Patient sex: M
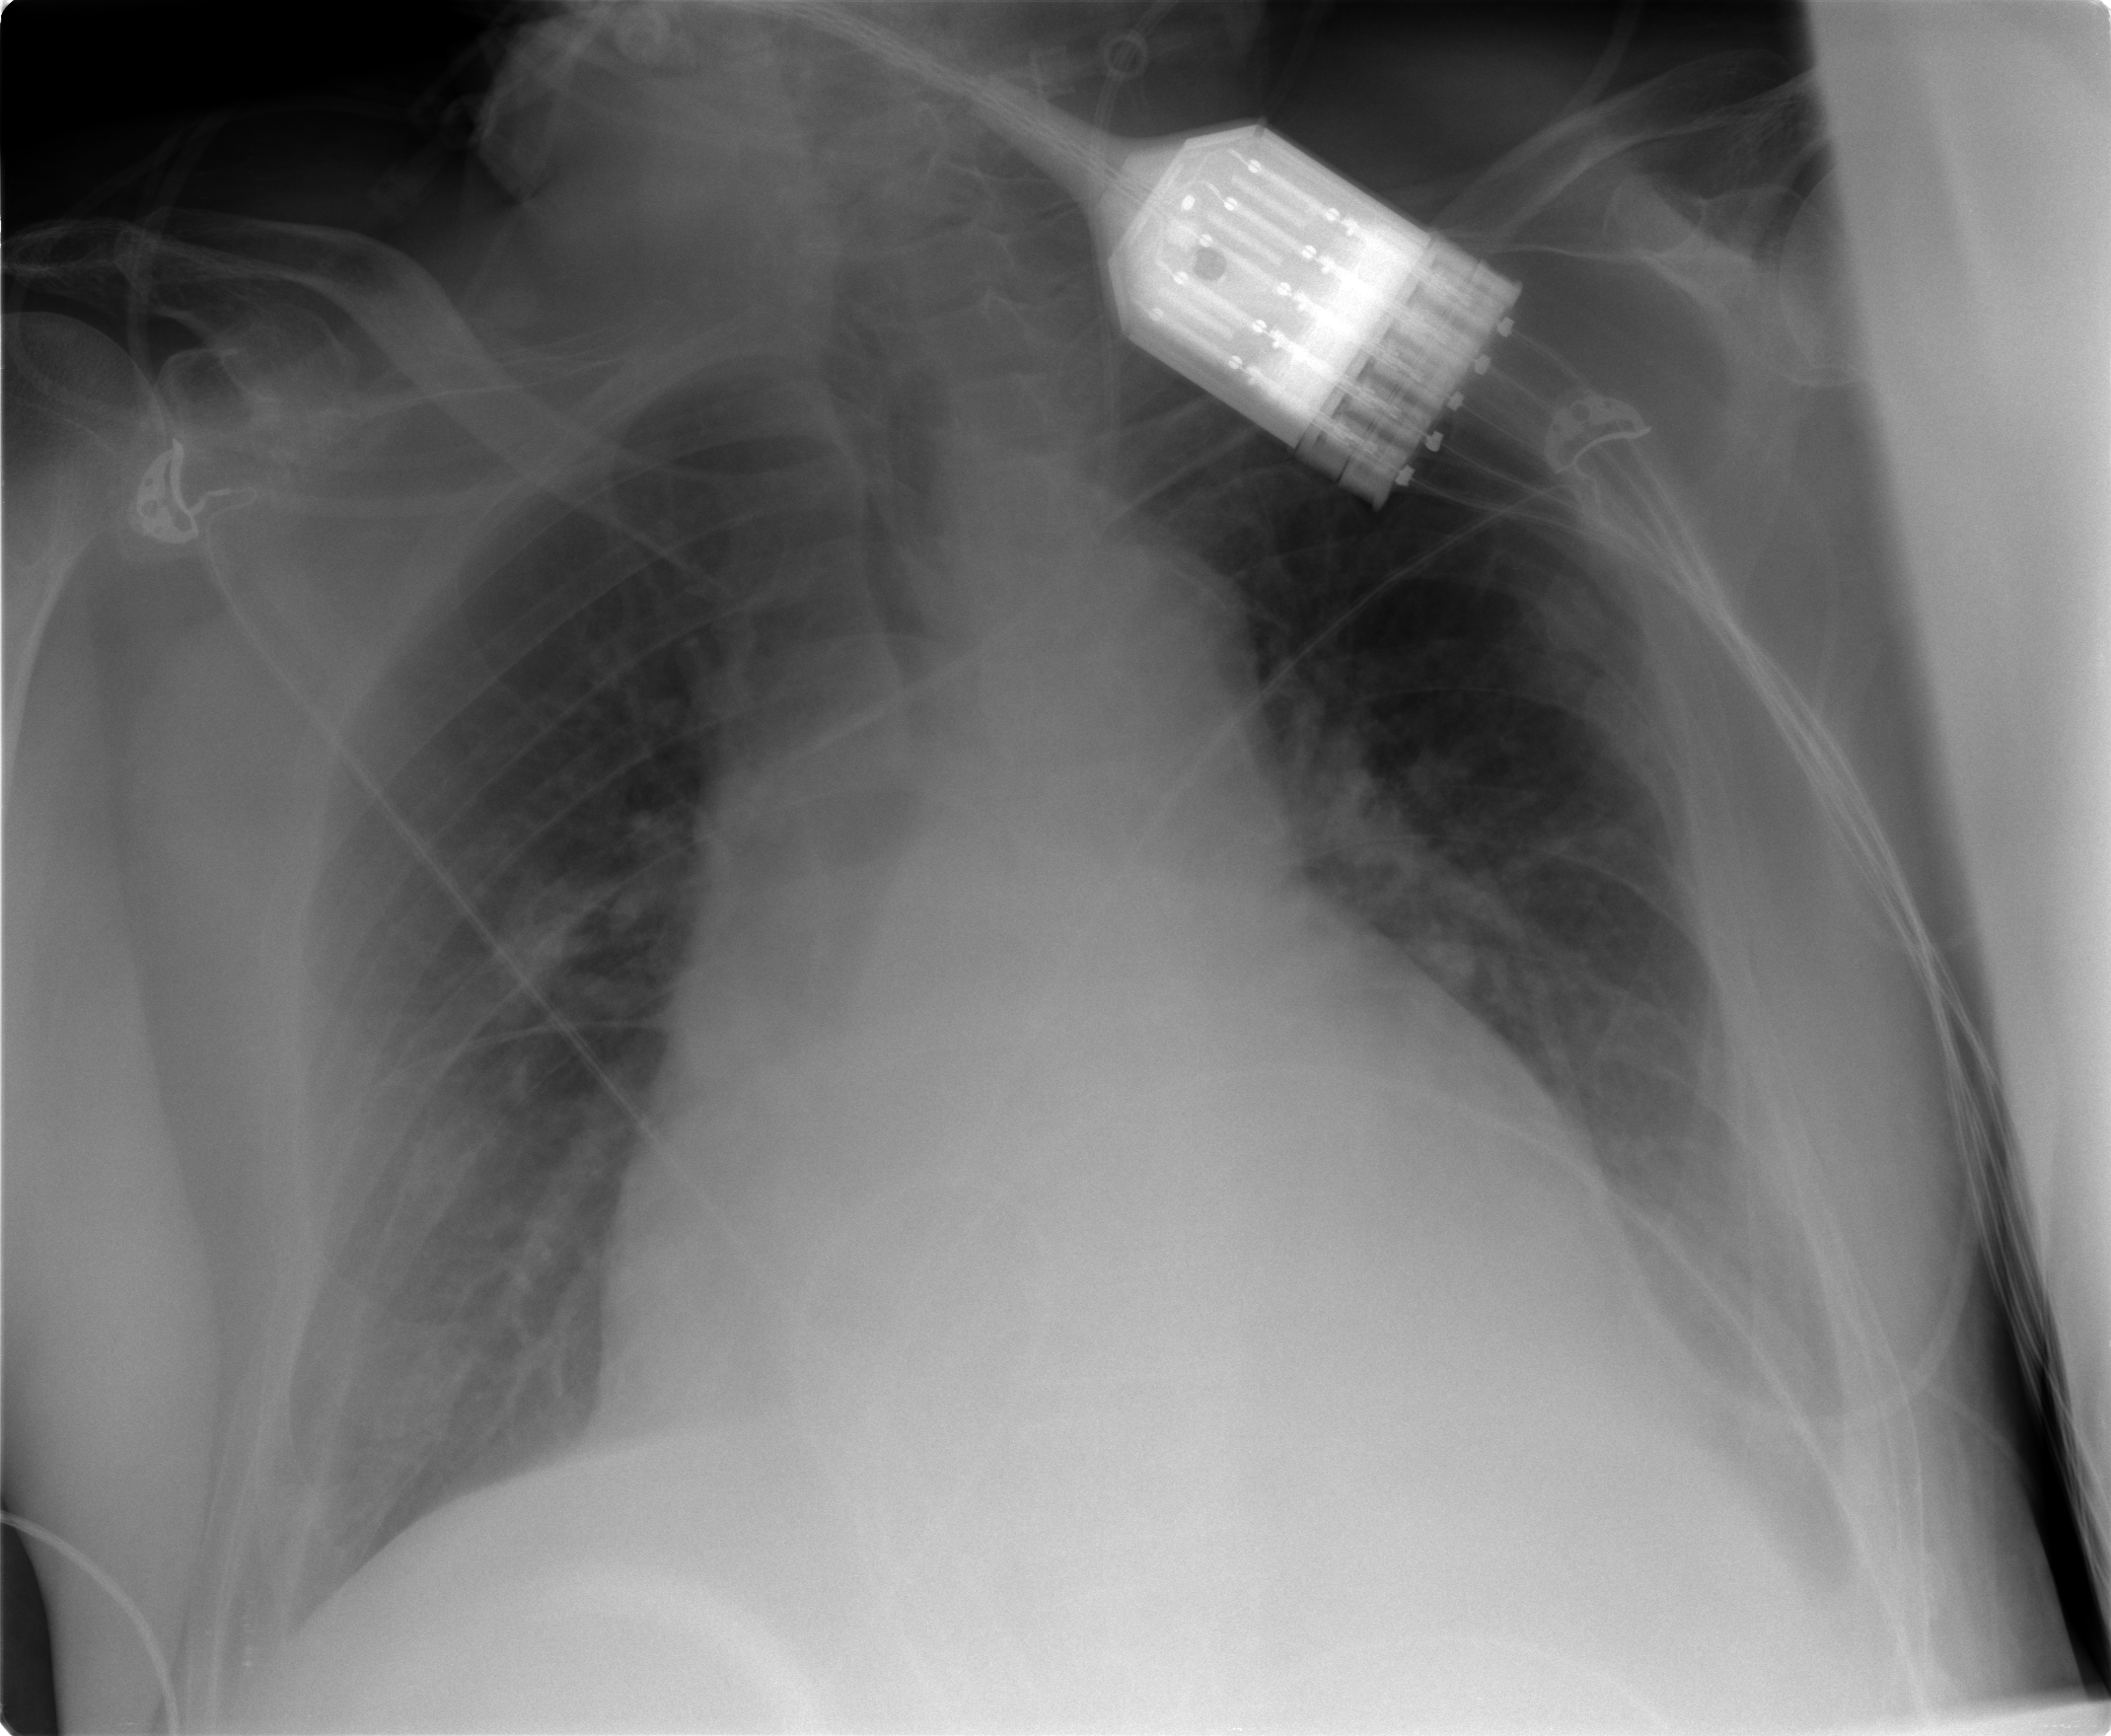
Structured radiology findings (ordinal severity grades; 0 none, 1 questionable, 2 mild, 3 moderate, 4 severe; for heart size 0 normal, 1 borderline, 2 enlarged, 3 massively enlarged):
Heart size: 2
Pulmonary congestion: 2
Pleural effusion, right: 2
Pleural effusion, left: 2
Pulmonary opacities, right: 0
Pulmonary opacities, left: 0
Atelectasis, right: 0
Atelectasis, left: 0